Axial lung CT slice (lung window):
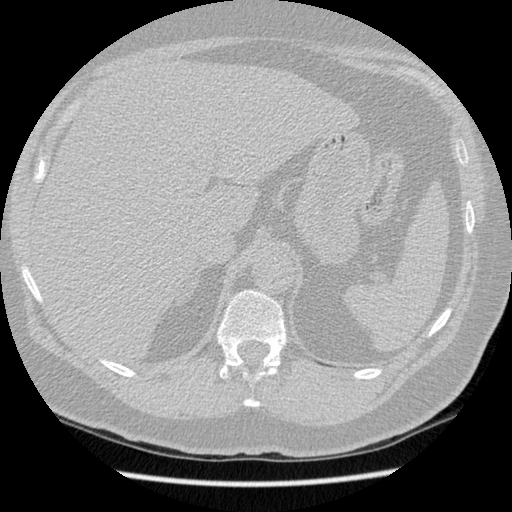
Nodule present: no